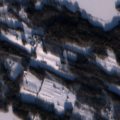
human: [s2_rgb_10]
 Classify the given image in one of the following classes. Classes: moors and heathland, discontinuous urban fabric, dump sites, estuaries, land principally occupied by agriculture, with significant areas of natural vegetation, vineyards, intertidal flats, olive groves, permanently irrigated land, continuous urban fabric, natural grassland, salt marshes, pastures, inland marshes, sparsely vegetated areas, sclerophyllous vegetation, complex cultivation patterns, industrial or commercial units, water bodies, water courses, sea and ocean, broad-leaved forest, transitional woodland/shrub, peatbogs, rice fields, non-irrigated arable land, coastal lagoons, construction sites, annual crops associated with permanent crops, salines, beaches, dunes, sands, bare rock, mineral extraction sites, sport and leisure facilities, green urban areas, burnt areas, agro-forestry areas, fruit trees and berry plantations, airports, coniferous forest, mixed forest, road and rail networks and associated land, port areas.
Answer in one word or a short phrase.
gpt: land principally occupied by agriculture, with significant areas of natural vegetation, broad-leaved forest, mixed forest, water bodies